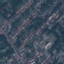
Land use / land cover class: Residential